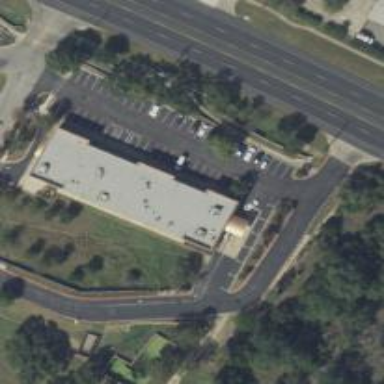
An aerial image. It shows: Retail building.